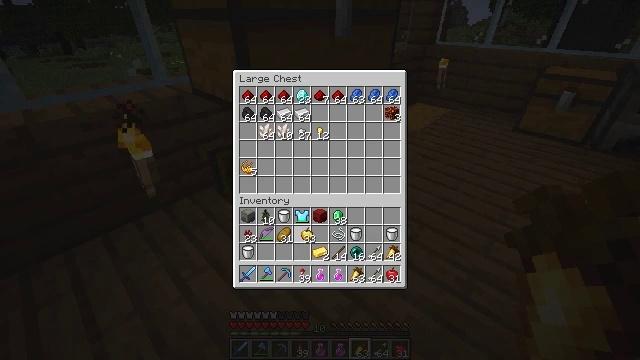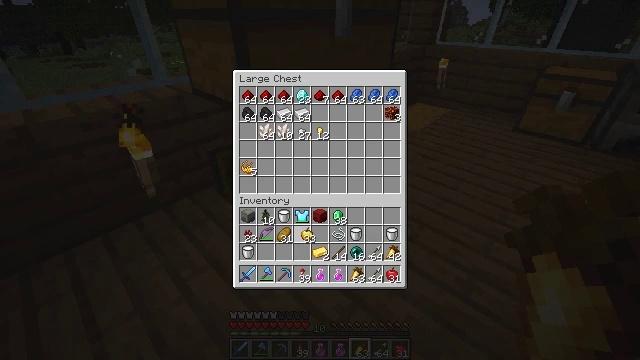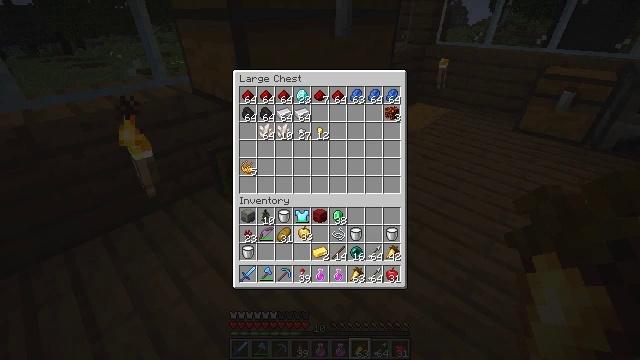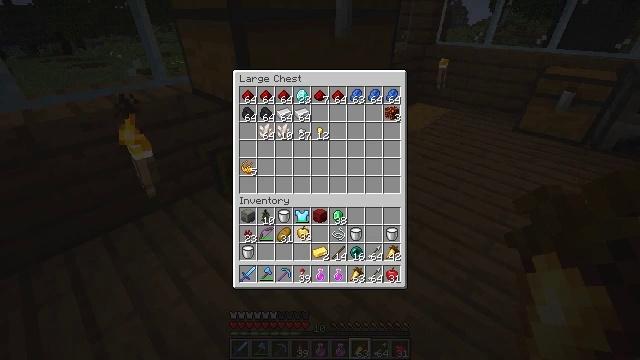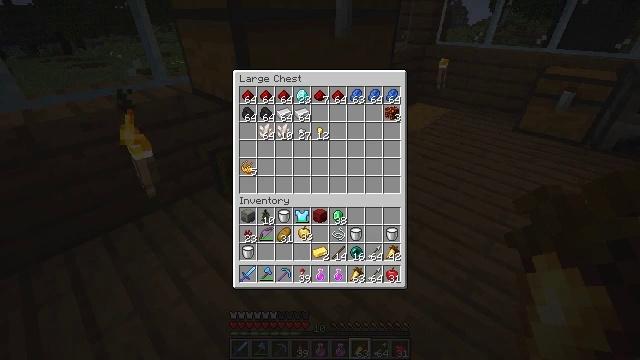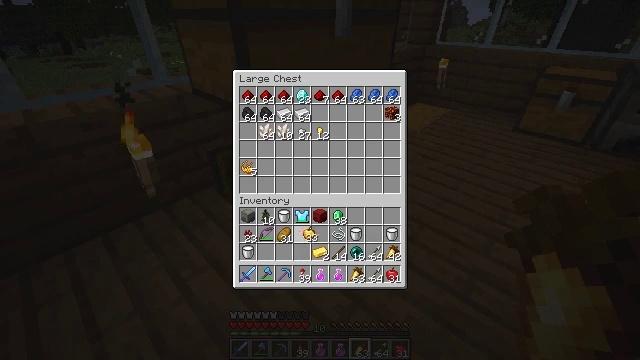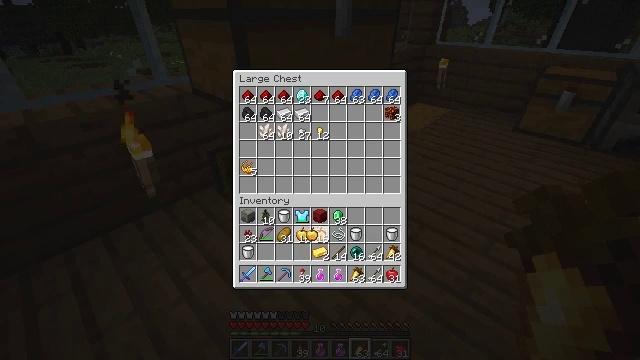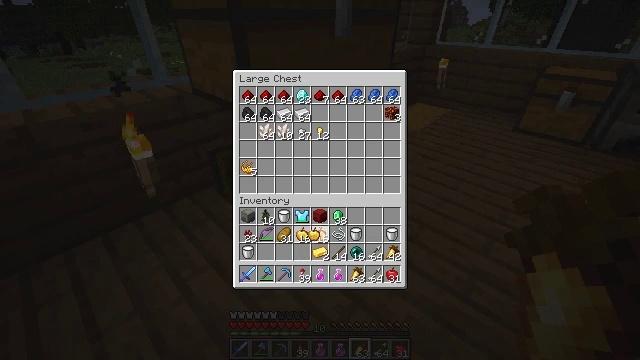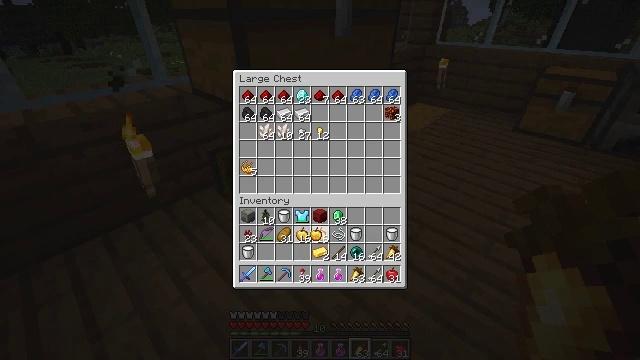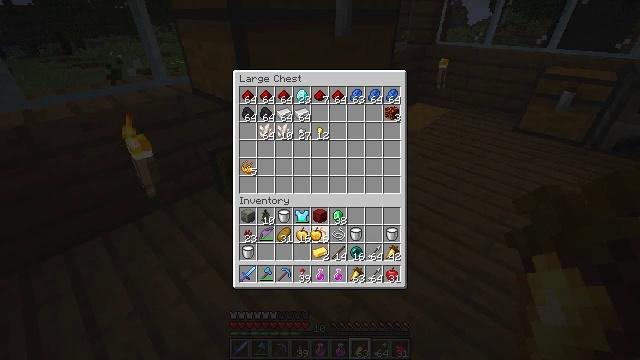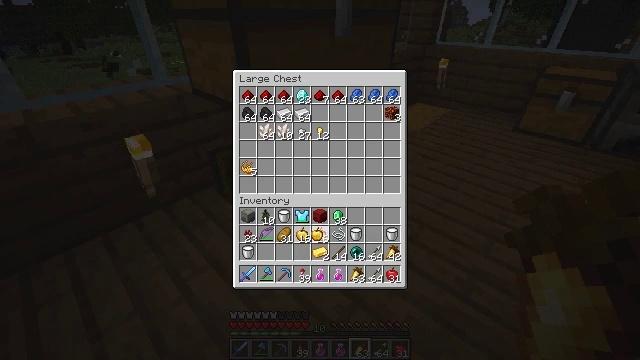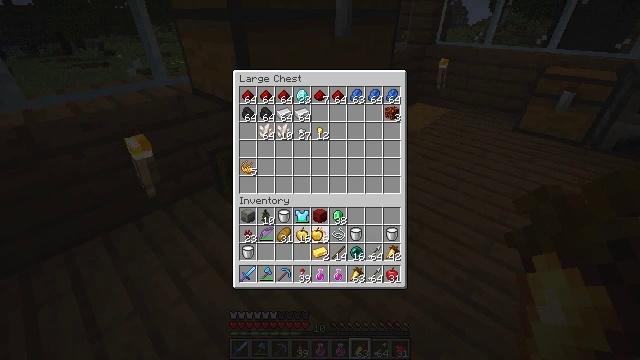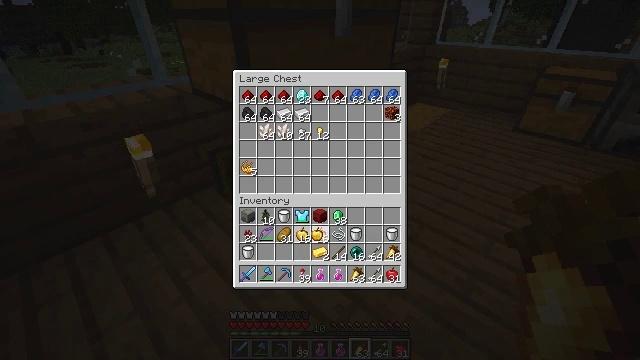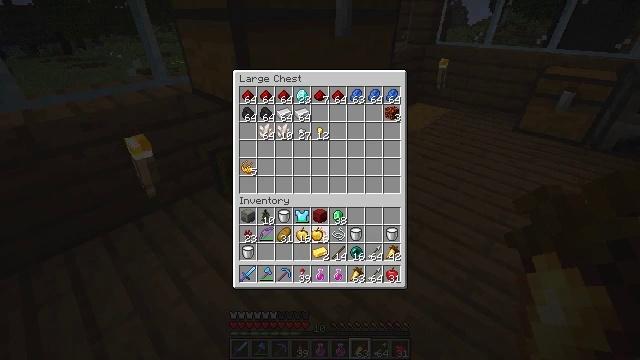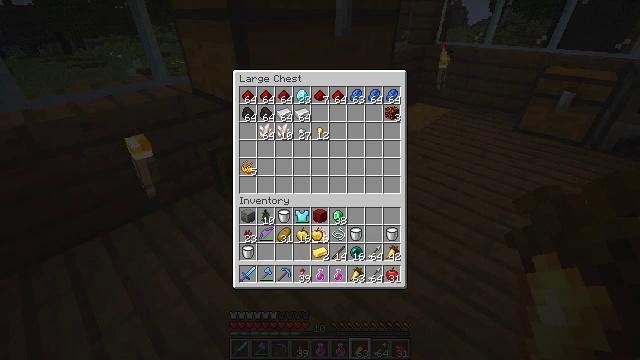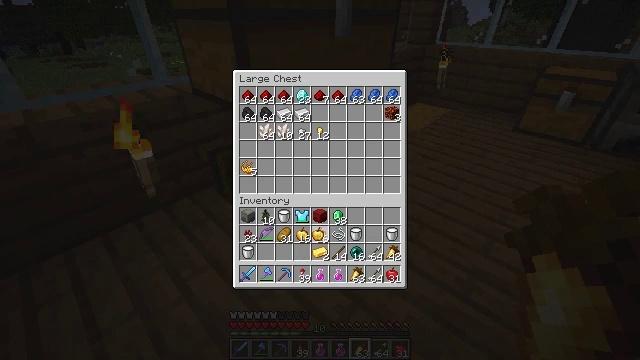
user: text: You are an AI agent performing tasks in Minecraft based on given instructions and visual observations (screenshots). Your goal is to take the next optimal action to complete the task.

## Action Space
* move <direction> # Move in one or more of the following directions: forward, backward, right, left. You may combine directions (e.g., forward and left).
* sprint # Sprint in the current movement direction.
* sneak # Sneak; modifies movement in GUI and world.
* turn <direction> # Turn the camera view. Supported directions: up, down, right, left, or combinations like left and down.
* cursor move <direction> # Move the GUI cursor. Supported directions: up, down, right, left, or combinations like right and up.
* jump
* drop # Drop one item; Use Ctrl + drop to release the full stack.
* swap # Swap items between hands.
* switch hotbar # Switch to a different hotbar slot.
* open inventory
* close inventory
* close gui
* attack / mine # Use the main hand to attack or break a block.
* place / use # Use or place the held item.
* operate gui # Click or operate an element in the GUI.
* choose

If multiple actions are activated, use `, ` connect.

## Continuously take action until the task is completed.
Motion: motion action
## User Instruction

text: Remove a spruce sapling from the inventory.
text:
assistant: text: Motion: no_op
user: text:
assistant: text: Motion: operate gui
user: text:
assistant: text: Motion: operate gui
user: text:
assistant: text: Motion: operate gui
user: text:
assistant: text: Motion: operate gui
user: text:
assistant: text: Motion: operate gui
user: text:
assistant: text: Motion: operate gui
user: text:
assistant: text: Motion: operate gui
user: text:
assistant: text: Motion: operate gui
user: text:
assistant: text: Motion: operate gui
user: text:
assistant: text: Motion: operate gui
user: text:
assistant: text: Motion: operate gui
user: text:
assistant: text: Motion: operate gui
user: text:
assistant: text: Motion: no_op
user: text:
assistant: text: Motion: no_op
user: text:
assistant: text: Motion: no_op
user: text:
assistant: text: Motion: operate gui
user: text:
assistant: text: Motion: operate gui
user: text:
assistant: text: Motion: operate gui
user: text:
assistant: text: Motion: no_op
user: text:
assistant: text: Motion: no_op
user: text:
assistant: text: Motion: no_op
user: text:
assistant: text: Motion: no_op
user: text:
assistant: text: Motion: no_op
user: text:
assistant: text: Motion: no_op
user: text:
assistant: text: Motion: no_op
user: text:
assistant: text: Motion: cursor move left
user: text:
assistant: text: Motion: no_op
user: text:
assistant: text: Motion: no_op
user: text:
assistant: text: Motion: sneak